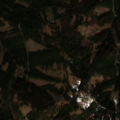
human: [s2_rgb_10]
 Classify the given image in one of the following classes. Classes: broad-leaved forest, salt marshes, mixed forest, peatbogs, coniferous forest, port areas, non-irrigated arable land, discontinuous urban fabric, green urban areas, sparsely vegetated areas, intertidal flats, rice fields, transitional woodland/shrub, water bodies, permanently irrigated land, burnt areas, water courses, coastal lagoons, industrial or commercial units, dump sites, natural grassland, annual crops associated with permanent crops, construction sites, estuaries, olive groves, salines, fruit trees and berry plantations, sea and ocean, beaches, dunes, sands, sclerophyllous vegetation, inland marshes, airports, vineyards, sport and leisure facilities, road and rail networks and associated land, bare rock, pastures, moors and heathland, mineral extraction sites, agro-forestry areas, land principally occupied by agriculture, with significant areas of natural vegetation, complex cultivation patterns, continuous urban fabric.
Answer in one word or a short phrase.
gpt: coniferous forest